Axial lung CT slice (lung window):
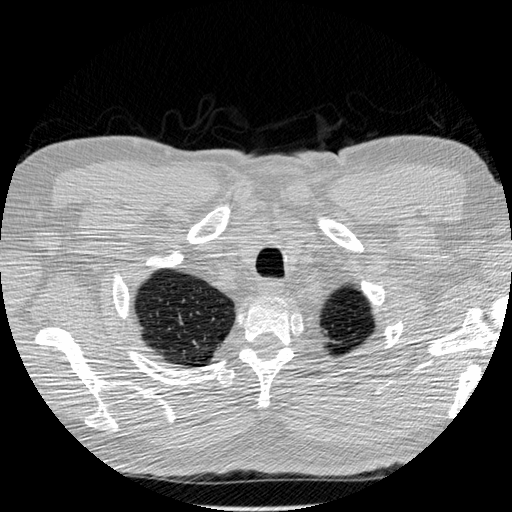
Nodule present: no